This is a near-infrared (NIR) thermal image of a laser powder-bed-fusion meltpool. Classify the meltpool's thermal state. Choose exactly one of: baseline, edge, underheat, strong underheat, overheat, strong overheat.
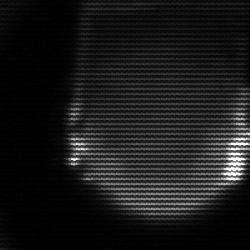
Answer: edge